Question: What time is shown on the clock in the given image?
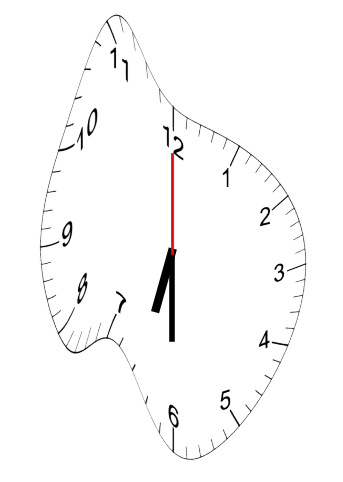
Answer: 06:30:00